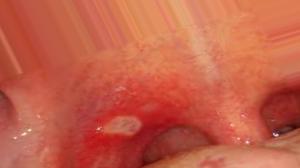
Condition: Mouth Ulcer